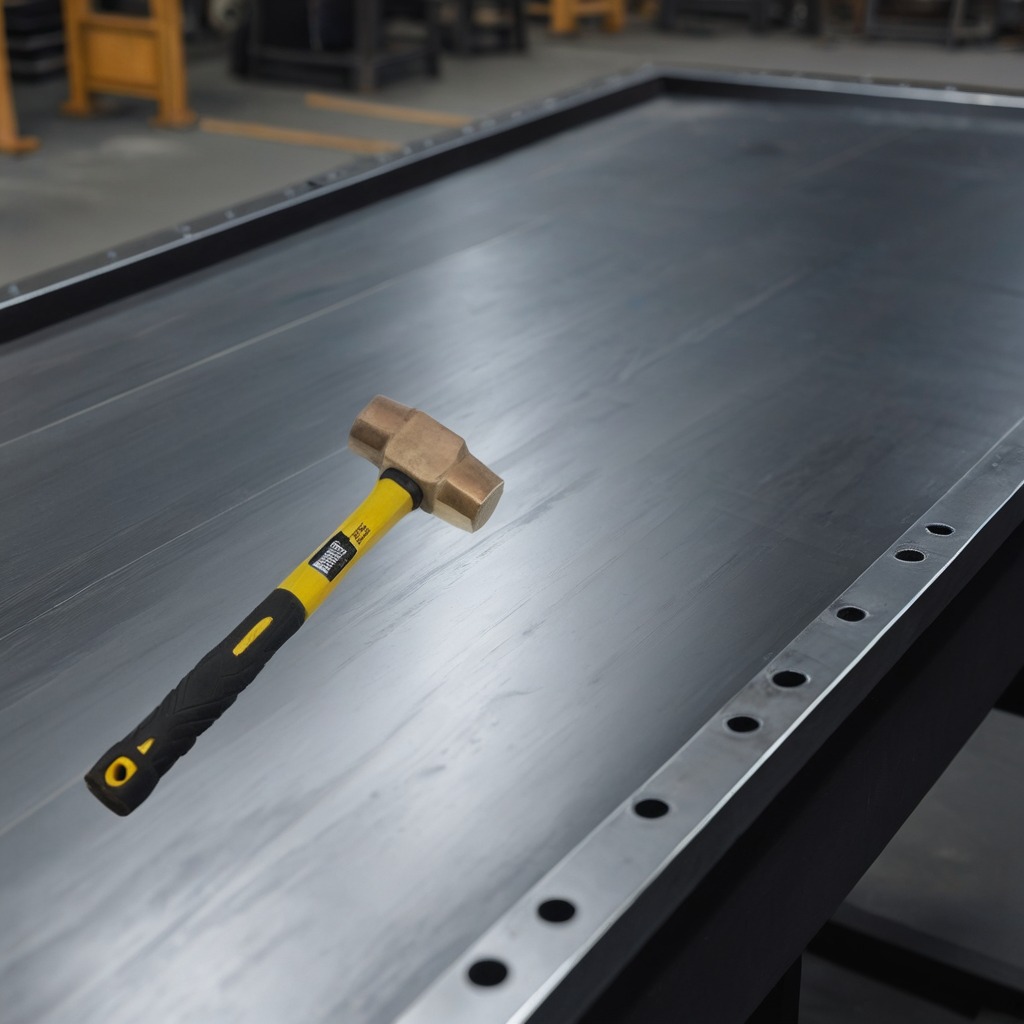
A hammer is lying on the cold steel table in a mining workshop gritty textures.